Breast ultrasound image
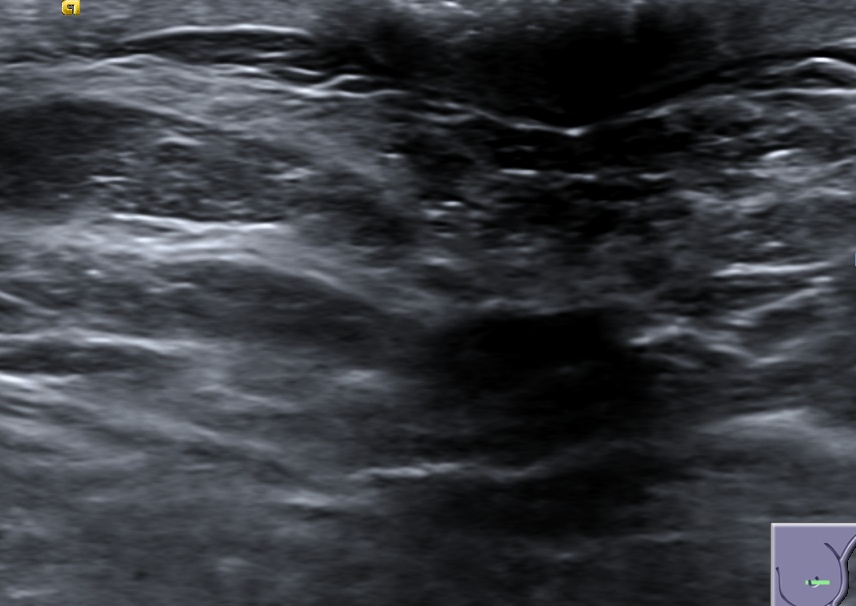
Diagnosis: normal